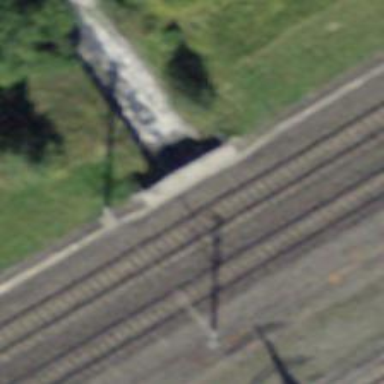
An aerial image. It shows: Railway with electrified contact lines.